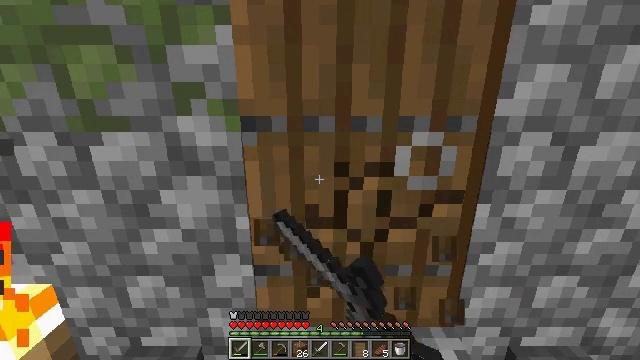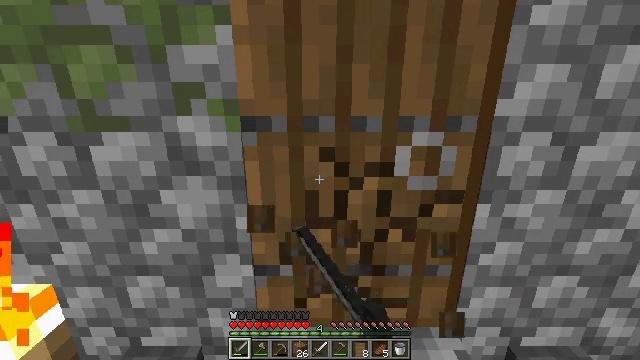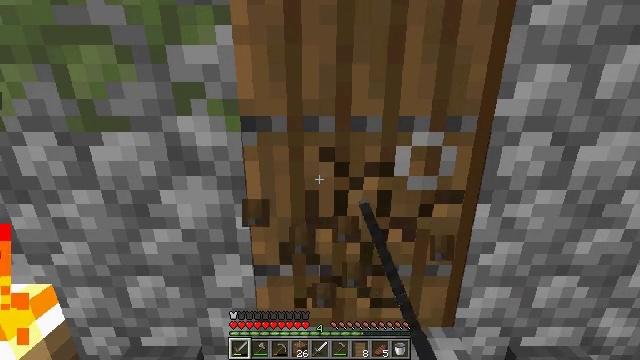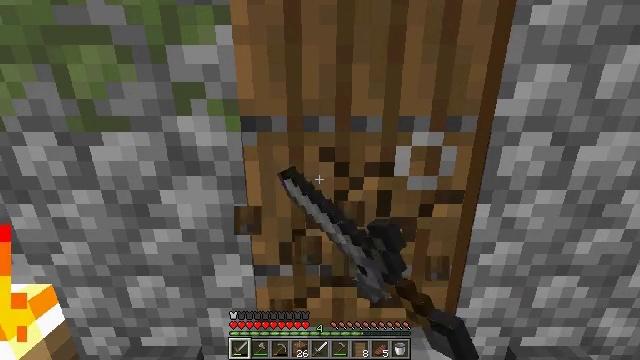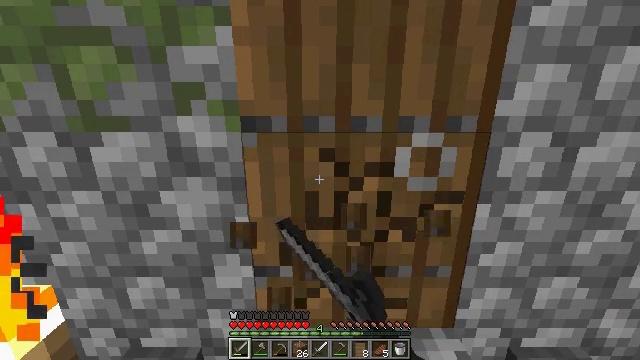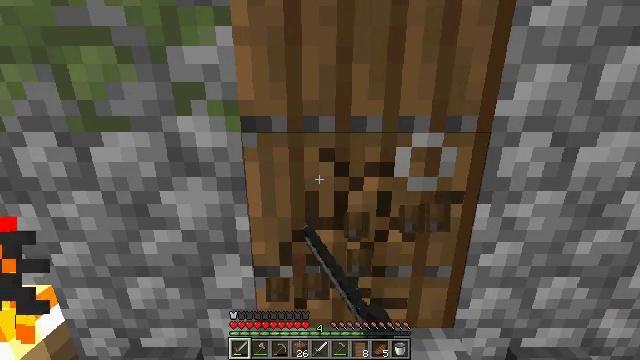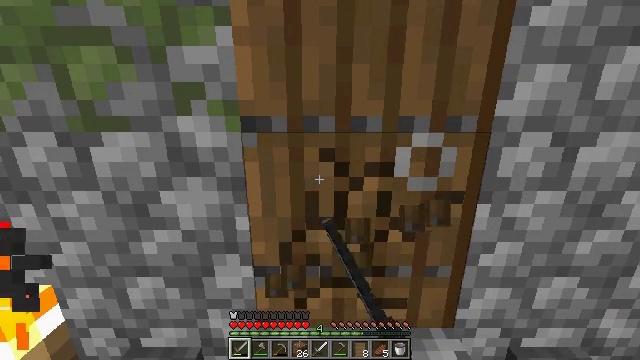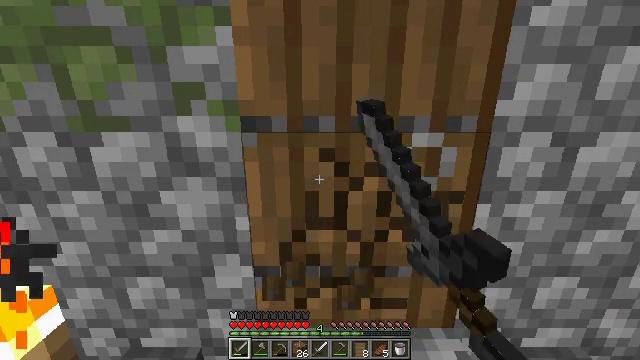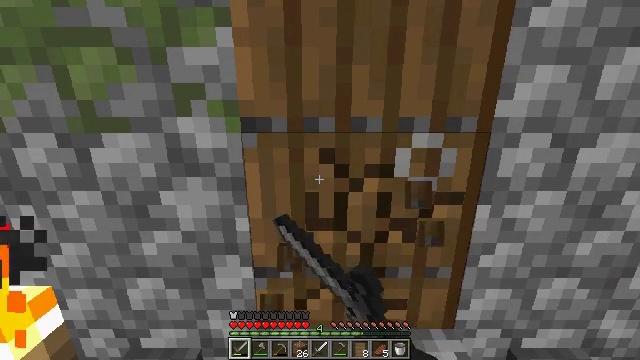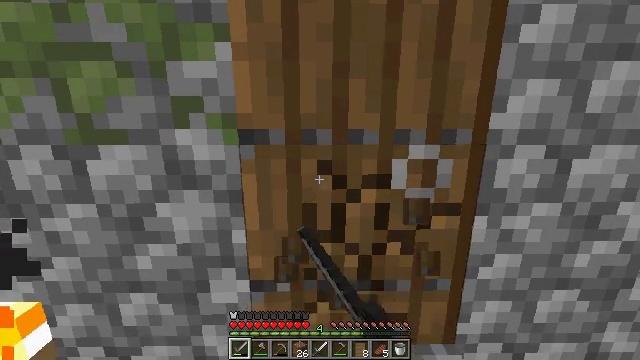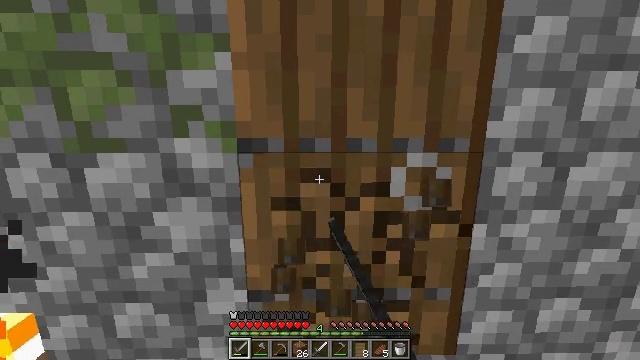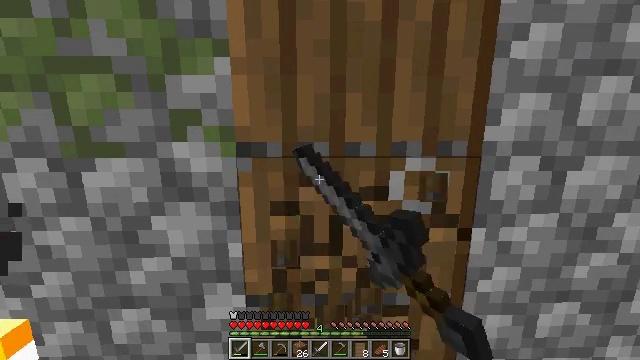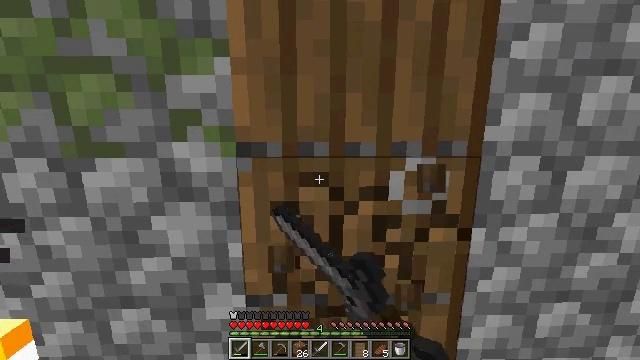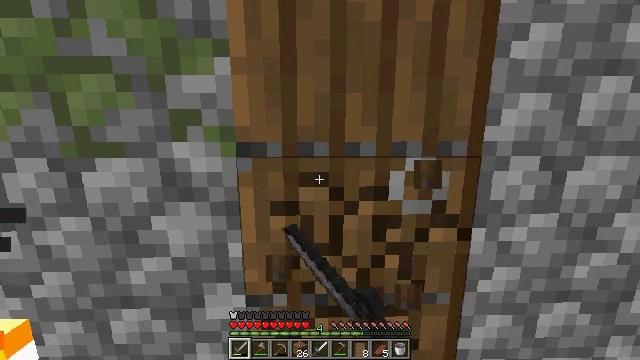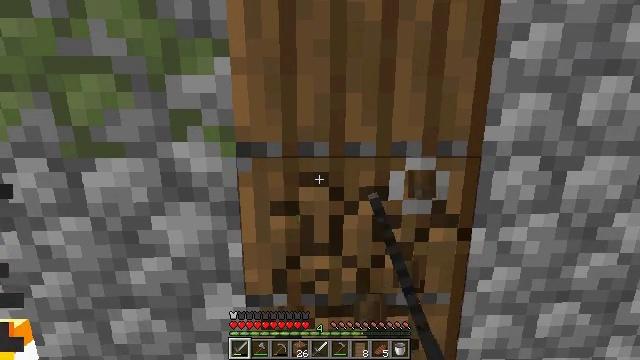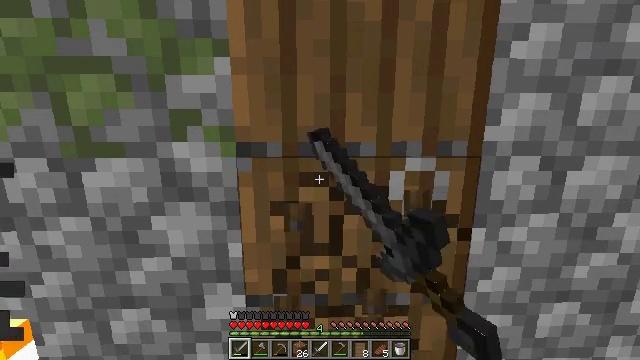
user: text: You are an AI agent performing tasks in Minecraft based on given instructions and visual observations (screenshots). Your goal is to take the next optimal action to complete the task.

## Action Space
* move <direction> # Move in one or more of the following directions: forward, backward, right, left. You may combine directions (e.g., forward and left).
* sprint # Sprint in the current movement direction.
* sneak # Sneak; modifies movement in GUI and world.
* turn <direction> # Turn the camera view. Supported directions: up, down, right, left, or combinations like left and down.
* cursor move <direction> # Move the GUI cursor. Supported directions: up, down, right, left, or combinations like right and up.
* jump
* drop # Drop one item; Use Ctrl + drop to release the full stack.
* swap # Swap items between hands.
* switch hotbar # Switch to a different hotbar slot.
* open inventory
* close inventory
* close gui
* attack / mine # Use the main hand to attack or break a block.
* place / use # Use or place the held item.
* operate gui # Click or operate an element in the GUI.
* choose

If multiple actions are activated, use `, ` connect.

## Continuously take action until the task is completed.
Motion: motion action
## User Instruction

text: Break the spruce door to remove it.
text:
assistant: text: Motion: attack / mine
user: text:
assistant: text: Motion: attack / mine
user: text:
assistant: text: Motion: attack / mine
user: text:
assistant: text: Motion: attack / mine
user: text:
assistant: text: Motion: attack / mine
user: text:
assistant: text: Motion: attack / mine
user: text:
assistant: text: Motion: attack / mine
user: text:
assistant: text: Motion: attack / mine
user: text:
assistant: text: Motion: turn up, attack / mine
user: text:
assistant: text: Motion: turn up, attack / mine
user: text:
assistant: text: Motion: attack / mine
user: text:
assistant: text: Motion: attack / mine
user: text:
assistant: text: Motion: attack / mine
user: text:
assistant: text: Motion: attack / mine
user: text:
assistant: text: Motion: attack / mine
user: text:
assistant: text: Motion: attack / mine
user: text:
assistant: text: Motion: attack / mine
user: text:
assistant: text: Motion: attack / mine
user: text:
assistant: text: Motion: attack / mine
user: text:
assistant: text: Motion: attack / mine
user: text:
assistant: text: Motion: attack / mine
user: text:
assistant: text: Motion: attack / mine
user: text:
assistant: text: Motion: attack / mine
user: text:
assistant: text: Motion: attack / mine
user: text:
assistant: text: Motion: attack / mine
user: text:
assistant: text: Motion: attack / mine
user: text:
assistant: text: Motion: attack / mine
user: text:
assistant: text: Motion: attack / mine
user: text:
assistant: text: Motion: attack / mine
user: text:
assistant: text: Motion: attack / mine